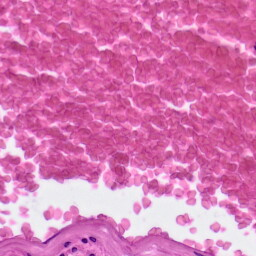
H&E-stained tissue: Lung